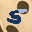
Label: 5